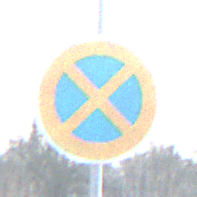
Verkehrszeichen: AbsolutesHalteverbot
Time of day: SunriseSunset
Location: Outdoor (Suburban)
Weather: PartlyCloudy
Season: Winter
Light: Natural